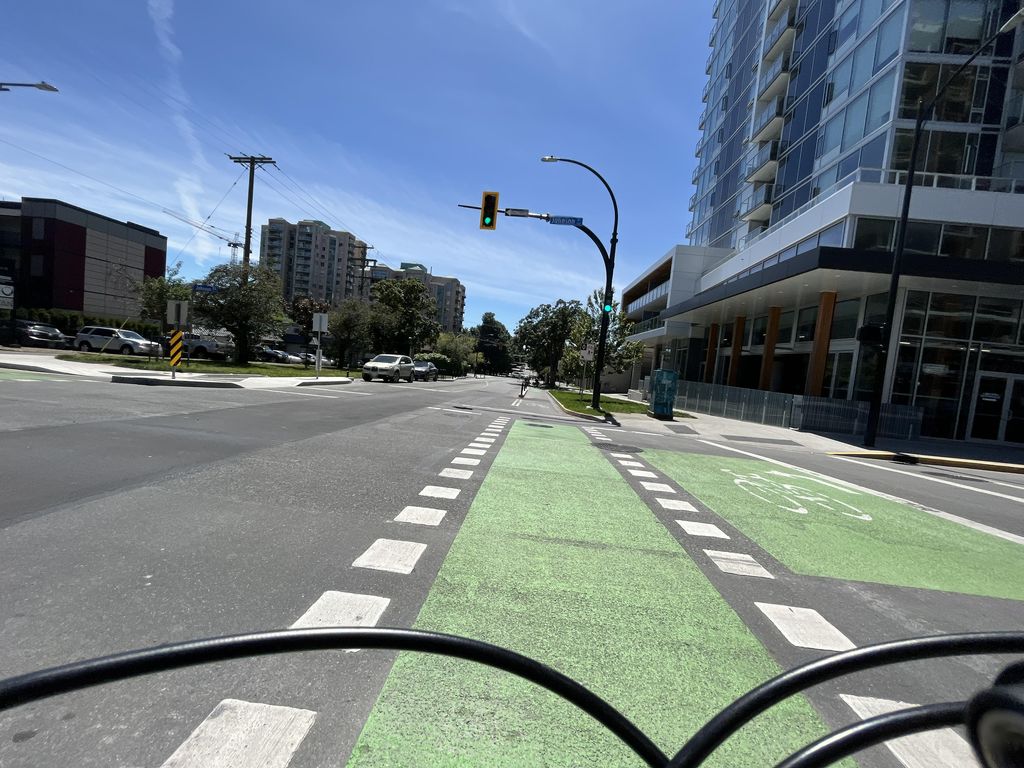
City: victoria